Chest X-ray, PA view. Patient: 23 years old, sex F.
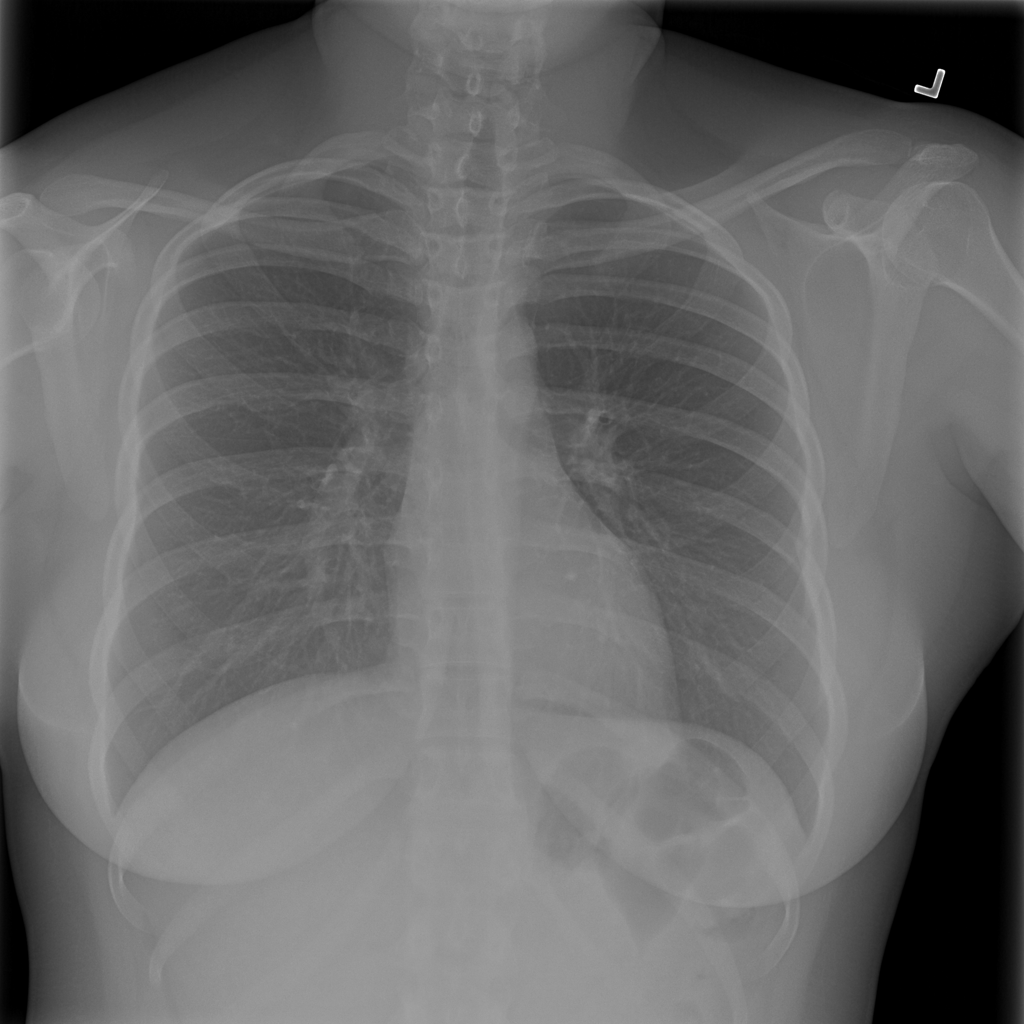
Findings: No Finding